Interaction volume radius: 10 \u00c5
Interaction volume height: 35 \u00c5
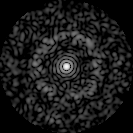
Disorder parameter: 0.8289